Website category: sports
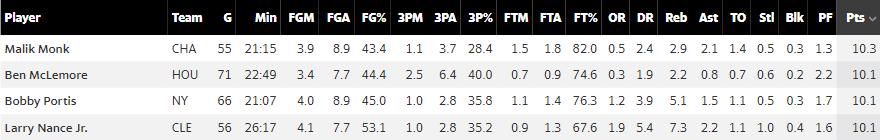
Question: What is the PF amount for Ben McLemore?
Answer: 2.2

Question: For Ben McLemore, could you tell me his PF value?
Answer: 2.2

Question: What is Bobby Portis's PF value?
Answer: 1.7

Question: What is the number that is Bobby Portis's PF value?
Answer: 1.7